Question: For example if I add QStatusBar to my window, I see too wide corner:
'''
self.stat = QtGui.QStatusBar()
widLayout = QtGui.QVBoxLayout()
widLayout.addWidget(some_pannel)
widLayout.addWidget(self.stat)
self.setLayout(widLayout)
'''

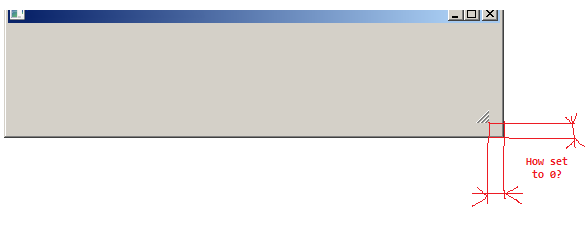
Answer: From the <URL>:
> - -
So, basically:
'''
widLayout.setSpacing(0)
widLayout.setContentsMargins(0, 0, 0, 0)
'''